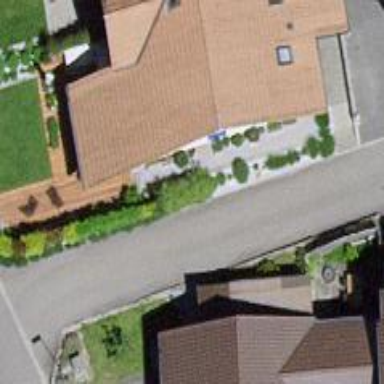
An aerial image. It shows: Residential building with gabled roof oriented across.